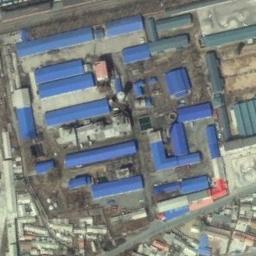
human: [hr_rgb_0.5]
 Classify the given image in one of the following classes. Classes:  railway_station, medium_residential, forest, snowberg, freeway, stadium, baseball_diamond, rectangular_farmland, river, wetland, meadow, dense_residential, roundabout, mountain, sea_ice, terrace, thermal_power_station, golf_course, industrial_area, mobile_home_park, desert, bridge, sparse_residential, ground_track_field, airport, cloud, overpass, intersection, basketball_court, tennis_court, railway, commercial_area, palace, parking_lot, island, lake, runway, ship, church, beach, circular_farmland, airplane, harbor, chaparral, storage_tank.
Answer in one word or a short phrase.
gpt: industrial_area